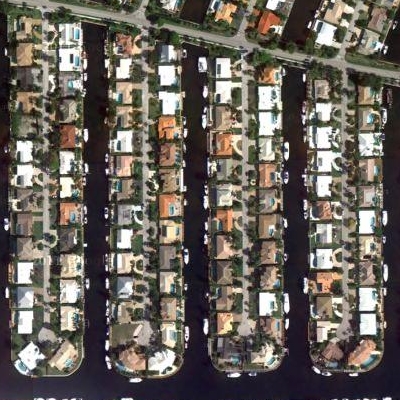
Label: fResident